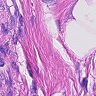
Metastatic tissue present: yes